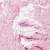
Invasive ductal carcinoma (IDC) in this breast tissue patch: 0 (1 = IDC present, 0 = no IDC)